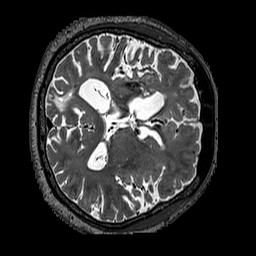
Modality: T2w
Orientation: axial
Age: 70
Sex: male
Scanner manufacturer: siemens
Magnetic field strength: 3 T
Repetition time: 3.2 s
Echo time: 0.567 s